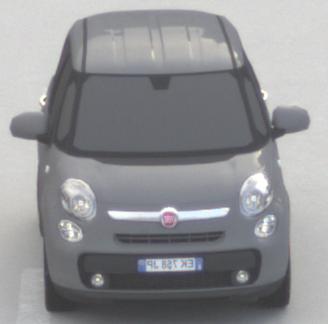
Make: Fiat
Model: 500L 1.4 16V
Detailed model: 500L (199)
Model produced from: 2012/10
Model produced until: 2017/05
Doors: 5
Color: gray
Road condition: dry road
Daytime: morning or afternoon
Contrast: low contrast